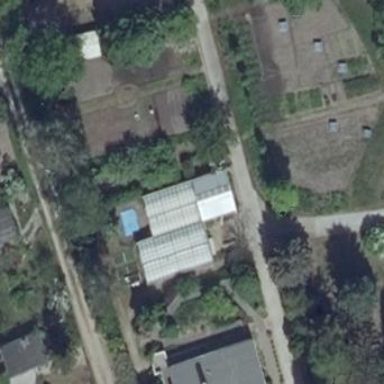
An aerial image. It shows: Greenhouse.